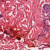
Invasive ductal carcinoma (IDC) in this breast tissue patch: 0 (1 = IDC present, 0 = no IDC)